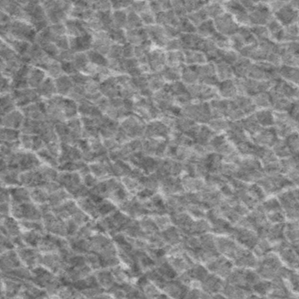
Label: frost